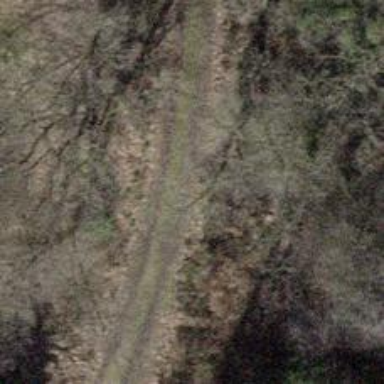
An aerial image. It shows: Track road with grade4 tracktype.